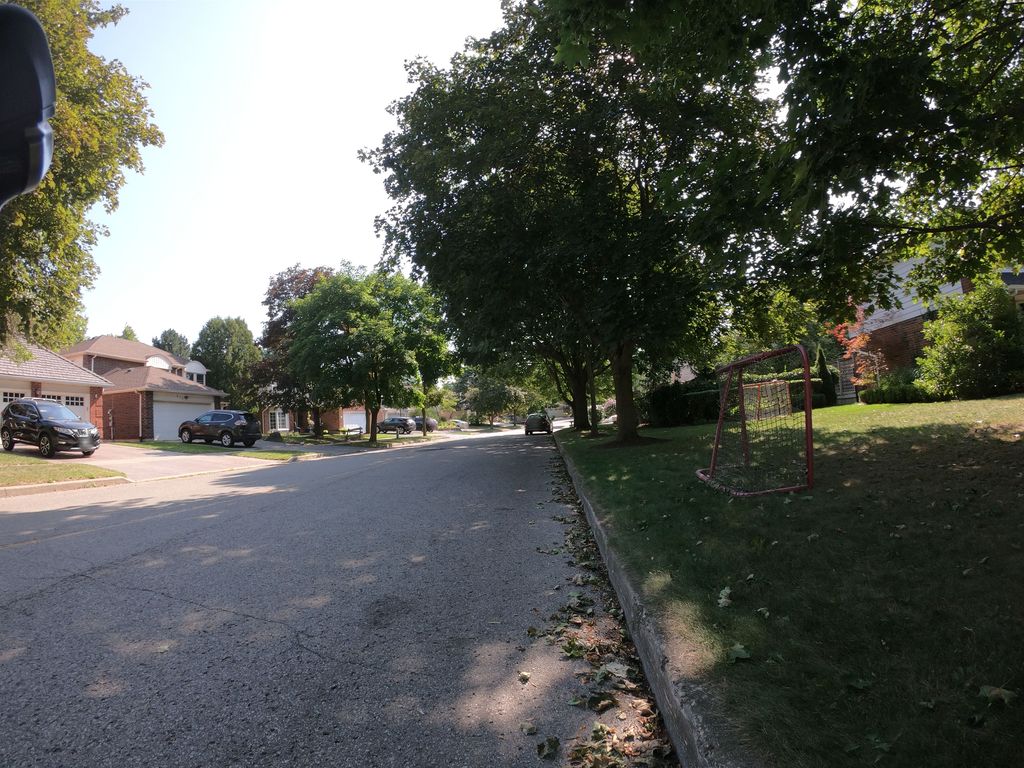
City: kitchener-waterloo